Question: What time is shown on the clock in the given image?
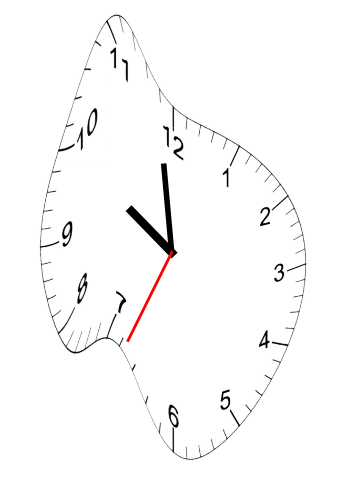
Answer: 09:58:34